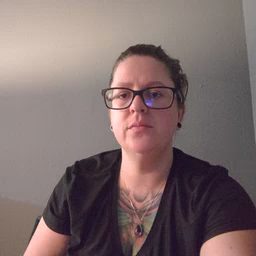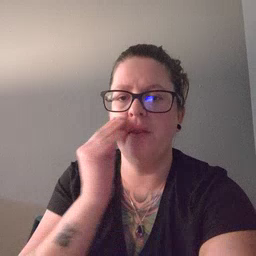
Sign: flower